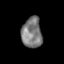
Tissue: skin
Cell type: Epithelial cells
Senescence score: 0.2401
Nuclear area (px): 609
Mean DAPI intensity: 122.824